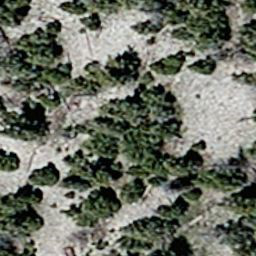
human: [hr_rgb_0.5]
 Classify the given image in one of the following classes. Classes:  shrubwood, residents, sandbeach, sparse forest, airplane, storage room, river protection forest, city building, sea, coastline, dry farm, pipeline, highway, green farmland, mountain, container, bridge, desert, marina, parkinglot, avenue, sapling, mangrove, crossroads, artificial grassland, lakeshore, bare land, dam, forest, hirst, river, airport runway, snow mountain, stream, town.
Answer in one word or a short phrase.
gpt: sparse forest